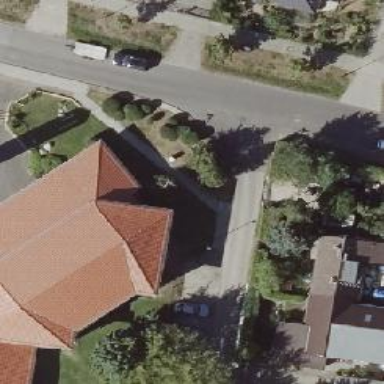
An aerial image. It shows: Sidewalk.